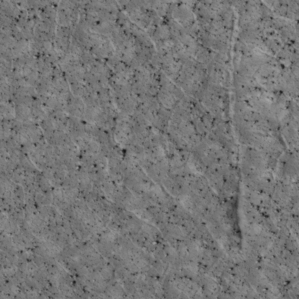
Label: non_frost